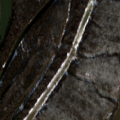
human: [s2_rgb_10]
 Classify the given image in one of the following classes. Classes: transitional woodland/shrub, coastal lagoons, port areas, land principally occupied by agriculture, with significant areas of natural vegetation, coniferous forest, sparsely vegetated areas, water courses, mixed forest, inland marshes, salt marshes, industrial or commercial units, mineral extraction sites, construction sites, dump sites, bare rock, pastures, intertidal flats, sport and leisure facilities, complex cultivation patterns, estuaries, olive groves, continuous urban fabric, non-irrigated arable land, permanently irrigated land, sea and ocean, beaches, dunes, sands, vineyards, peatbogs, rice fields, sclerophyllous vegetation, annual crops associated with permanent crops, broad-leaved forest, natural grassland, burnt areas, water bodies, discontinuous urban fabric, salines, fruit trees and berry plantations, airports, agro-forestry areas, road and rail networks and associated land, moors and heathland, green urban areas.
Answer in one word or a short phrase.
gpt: non-irrigated arable land, broad-leaved forest, transitional woodland/shrub, inland marshes, water courses